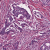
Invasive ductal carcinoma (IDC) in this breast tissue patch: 1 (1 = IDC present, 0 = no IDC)